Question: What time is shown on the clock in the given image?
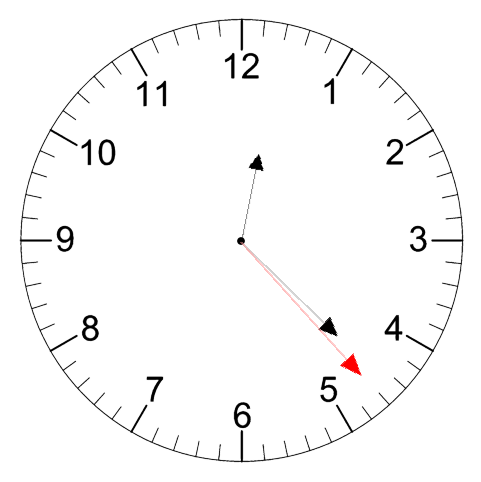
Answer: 12:22:23